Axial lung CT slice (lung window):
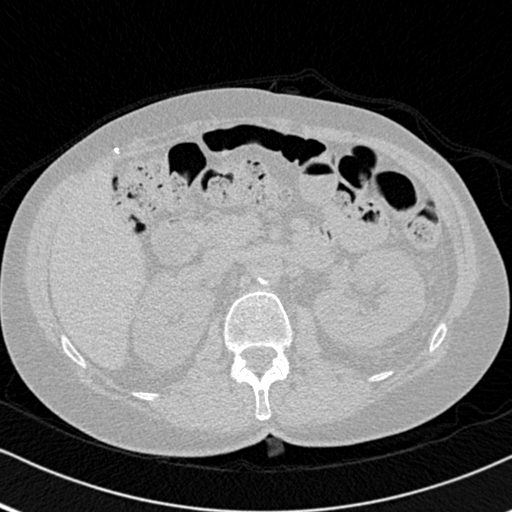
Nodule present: no